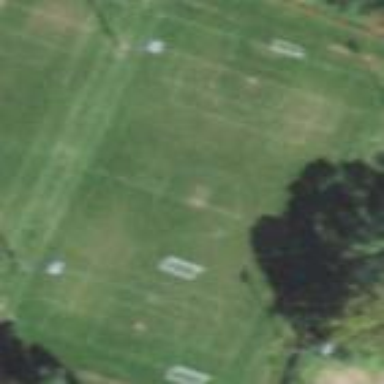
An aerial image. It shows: Area with grass used as rough in golf course.